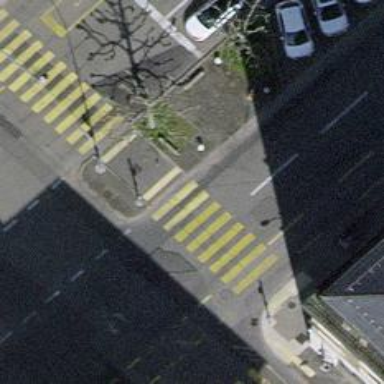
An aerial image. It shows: Crossing with traffic signals.